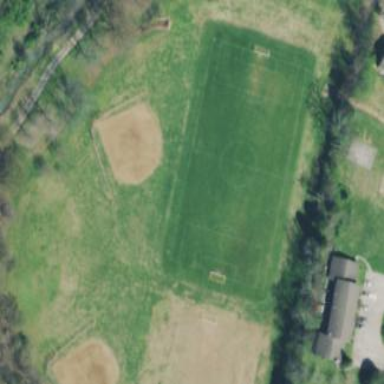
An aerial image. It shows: Soccer pitch for leisureland activities.